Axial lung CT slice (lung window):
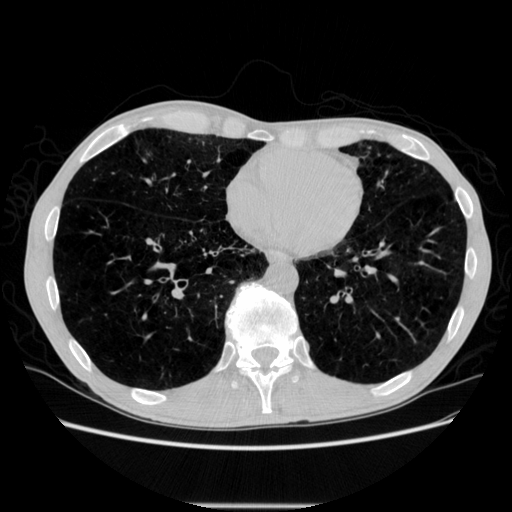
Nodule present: no